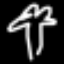
Label: palm tree